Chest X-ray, AP view. Patient: 47 years old, sex M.
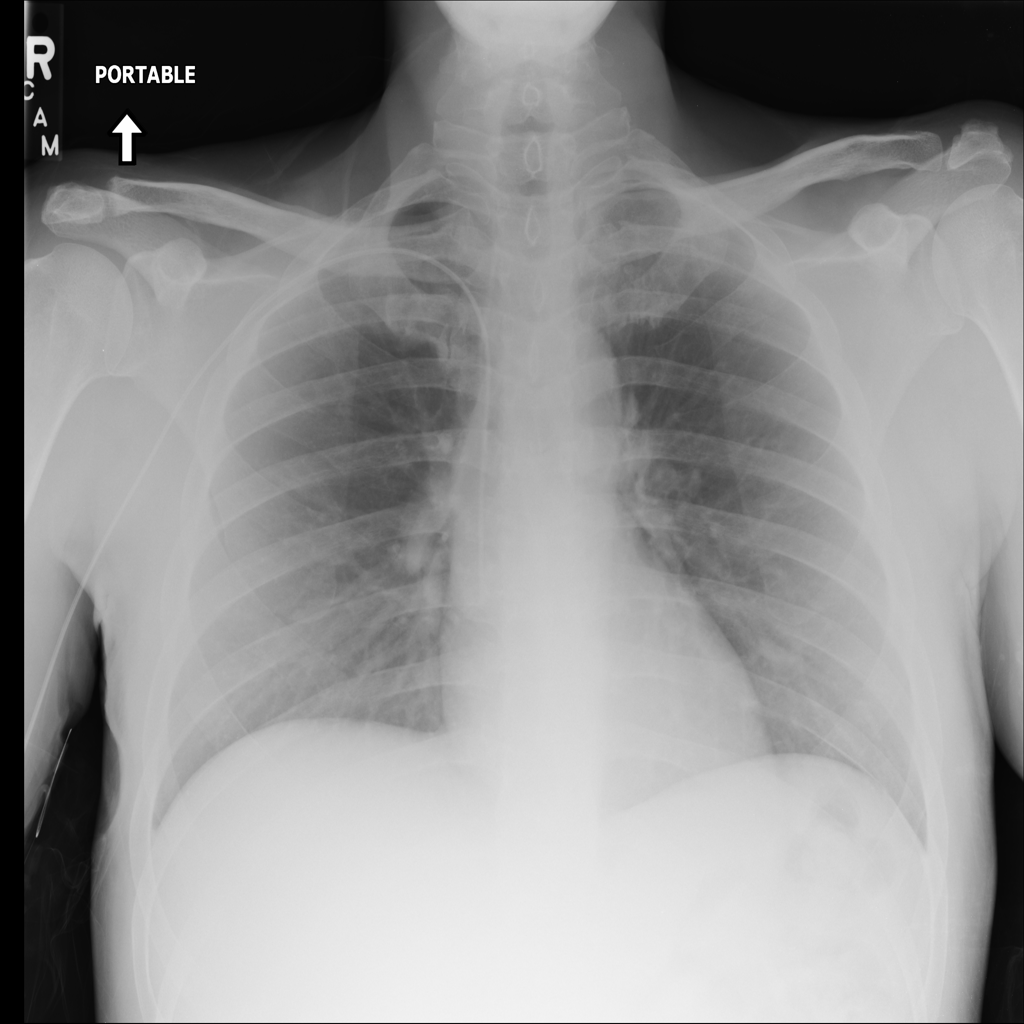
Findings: No Finding